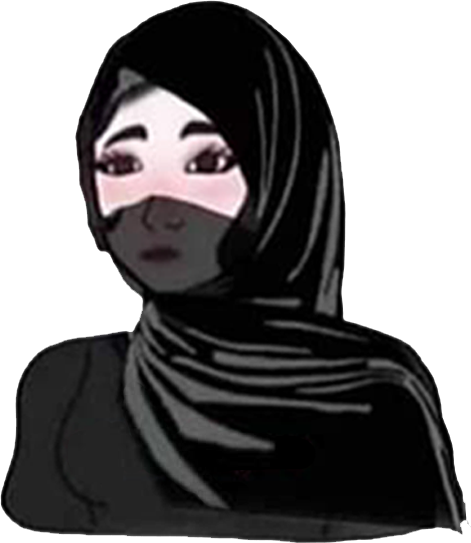
Label: 5_Doomer_Girl